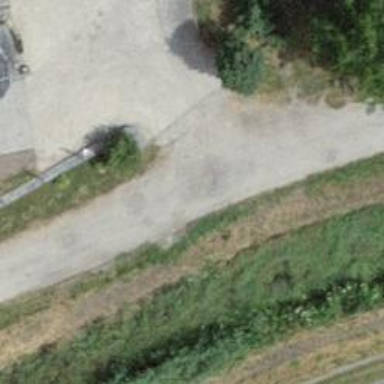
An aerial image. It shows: Service road with gravel surface.